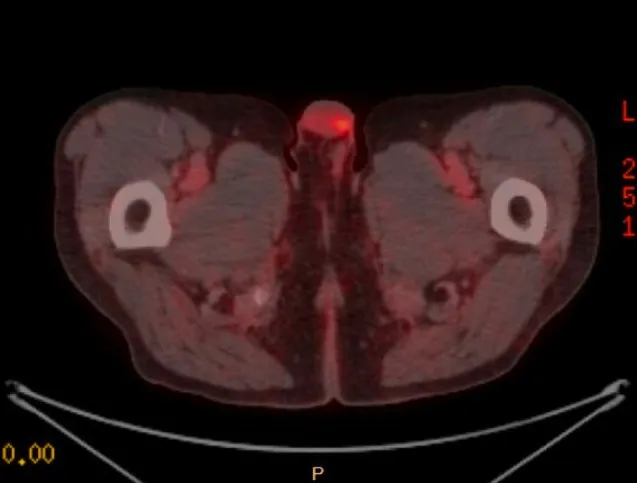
PSMA-PET demonstrating increased uptake in the right testicle, concerning for metastasis.
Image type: radiology (pet)